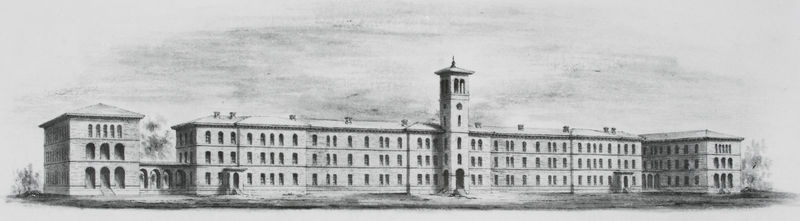
Titel: Vorentwurf
Künstler: Thomas Alexander Tefft
Standort: New York
Institution: Vassar College in Pughkeepsie
Schlagwörter: baum, flügel, himmel, weiß, wolken, bäume, fenster, grau, kreide, schwarz, skizze, strasse, säulen, zeichnung, anlage, dach, gebäude, haus, schloss, alt, architektur, lang, spitze, weit, natur, drei, front, renaissance, kamin, kamine, rund, turm, vorbau, ansicht, bogen, fassade, schule, studie, dächer, giebel, schornsteine, platz, rundbogen, durchgang, galerie, bögen, eingang, eingänge, arkade, burg, palast, rundfenster, kohle, schwarzweiß, entwurf, arkaden, gemäuer, fensterreihen, gefängnis, risalit, residenz, rundbögen, etagen, geschosse, plan, breit, krankenhaus, klassik, stockwerke, bau, geschoss, kaserne, gibel, bauwerk, preu en, satteldach, torbögen, pyramidendach, eckbau, architekturen, amt, frontseite, voderseite, bleibstift, öffentliches, anscihr